Interaction volume radius: 5 \u00c5
Interaction volume height: 40 \u00c5
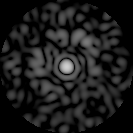
Disorder parameter: 0.8098